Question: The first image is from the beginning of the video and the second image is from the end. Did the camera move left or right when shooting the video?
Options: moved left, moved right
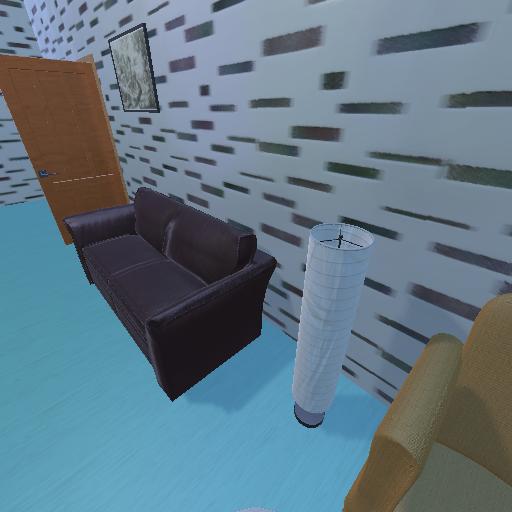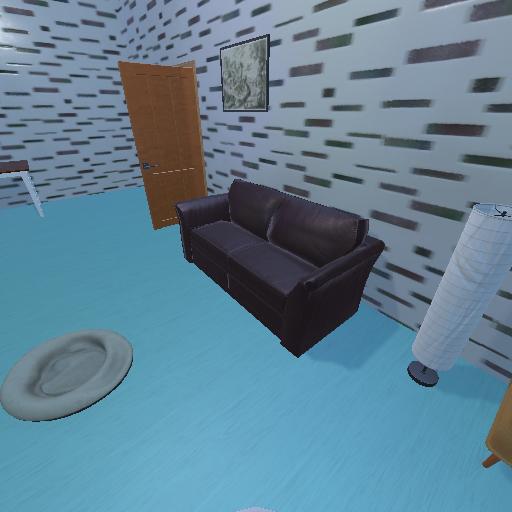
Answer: moved left